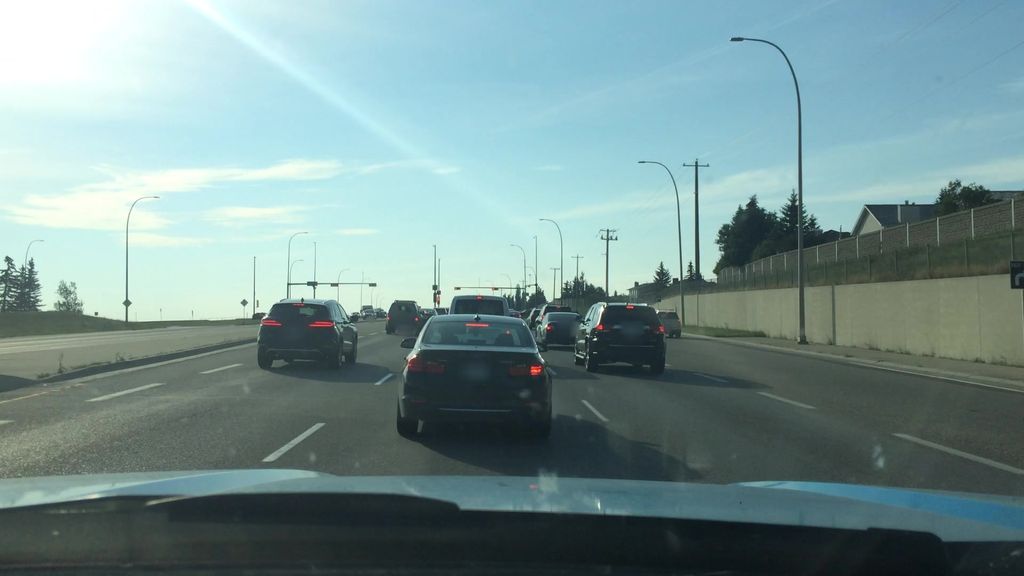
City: calgary